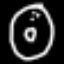
Label: donut